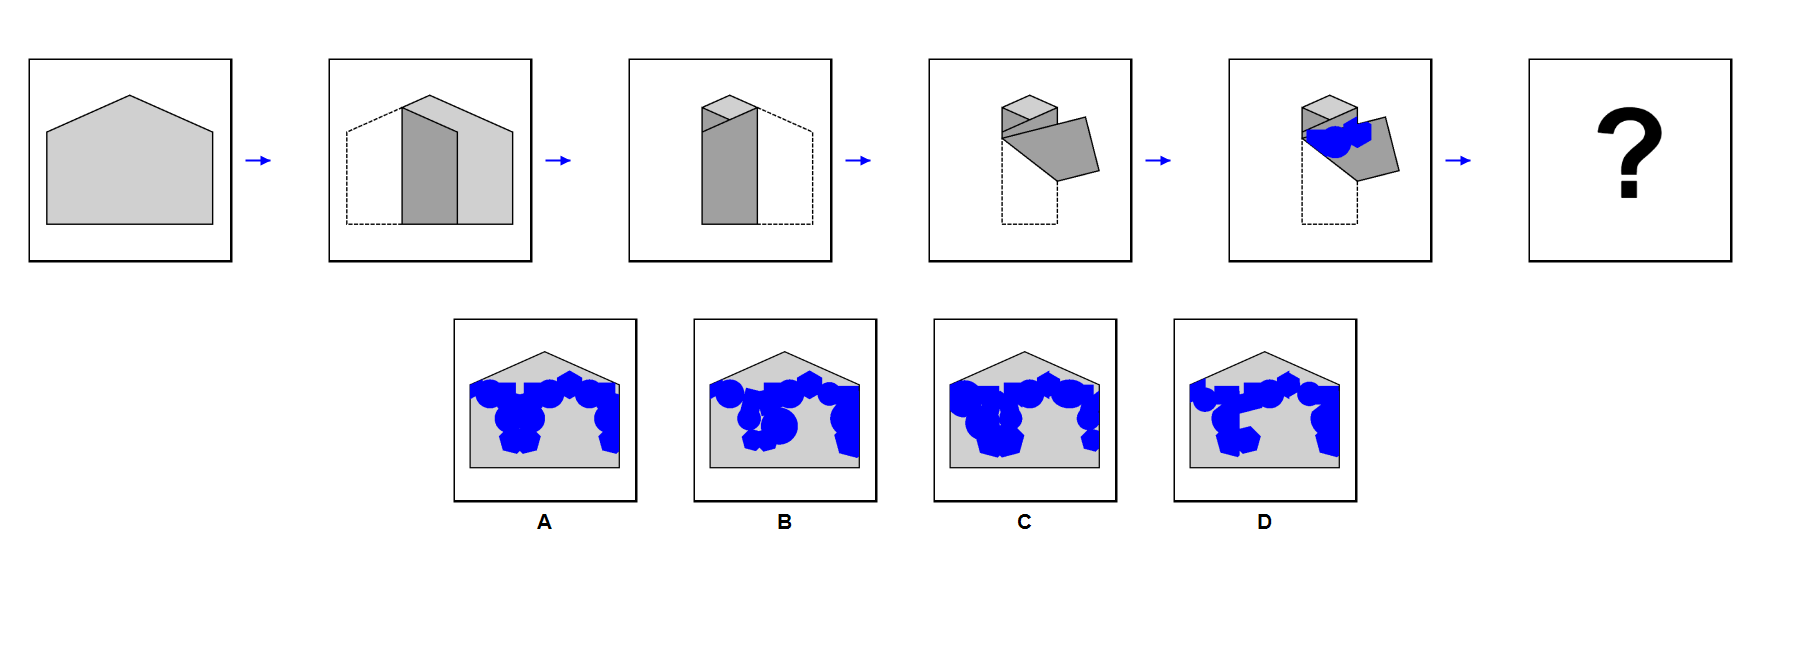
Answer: A